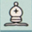
Piece: wB